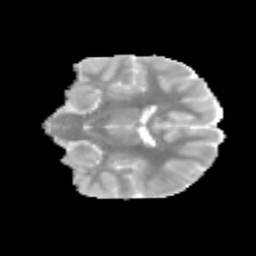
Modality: MD
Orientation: coronal
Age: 11
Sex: male
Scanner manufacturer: siemens
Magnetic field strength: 3 T
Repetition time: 3.8 s
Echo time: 0.07 s